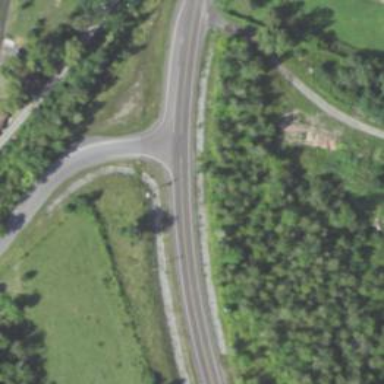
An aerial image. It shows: Road with stop sign.